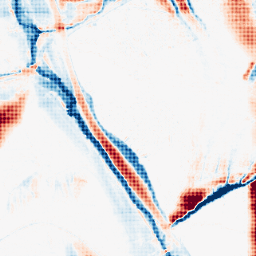
Category: morphological
Decomposition family: morphological_ellipse
Decomposition parameters: operation: average
width: 10
height: 50
Upsampling method: sinc_hamming
Upsampling parameters: scale: 8
kernel_size: 8
Upsampling scale: 8